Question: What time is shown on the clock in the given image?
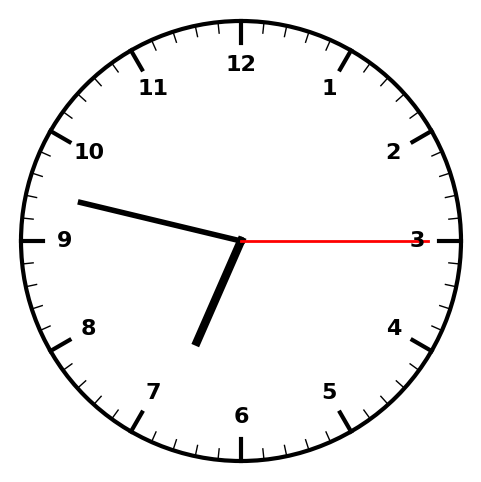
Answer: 06:47:15